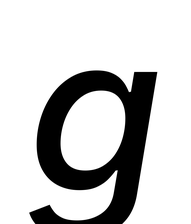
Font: Inter-Italic_Medium_Italic